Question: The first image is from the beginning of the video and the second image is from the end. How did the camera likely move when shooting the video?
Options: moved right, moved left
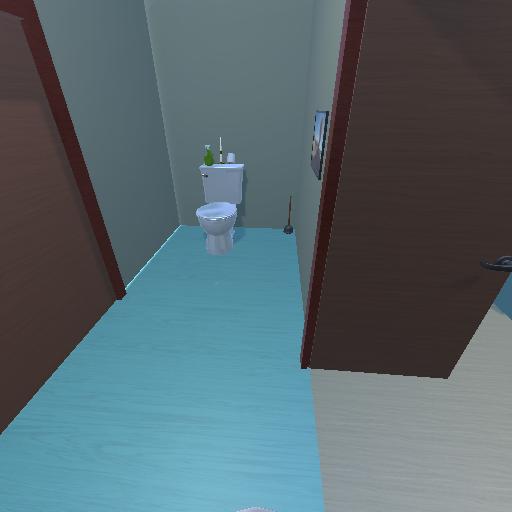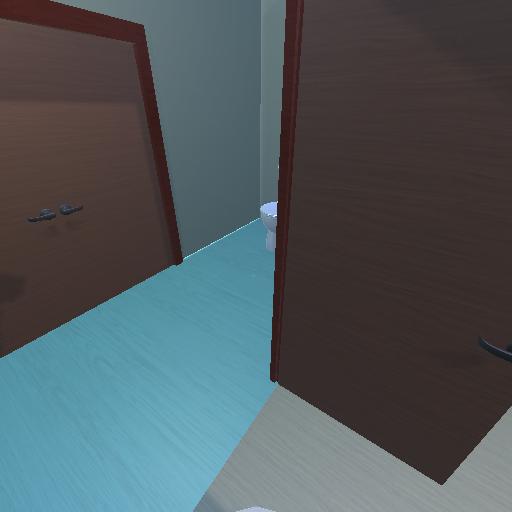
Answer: moved right